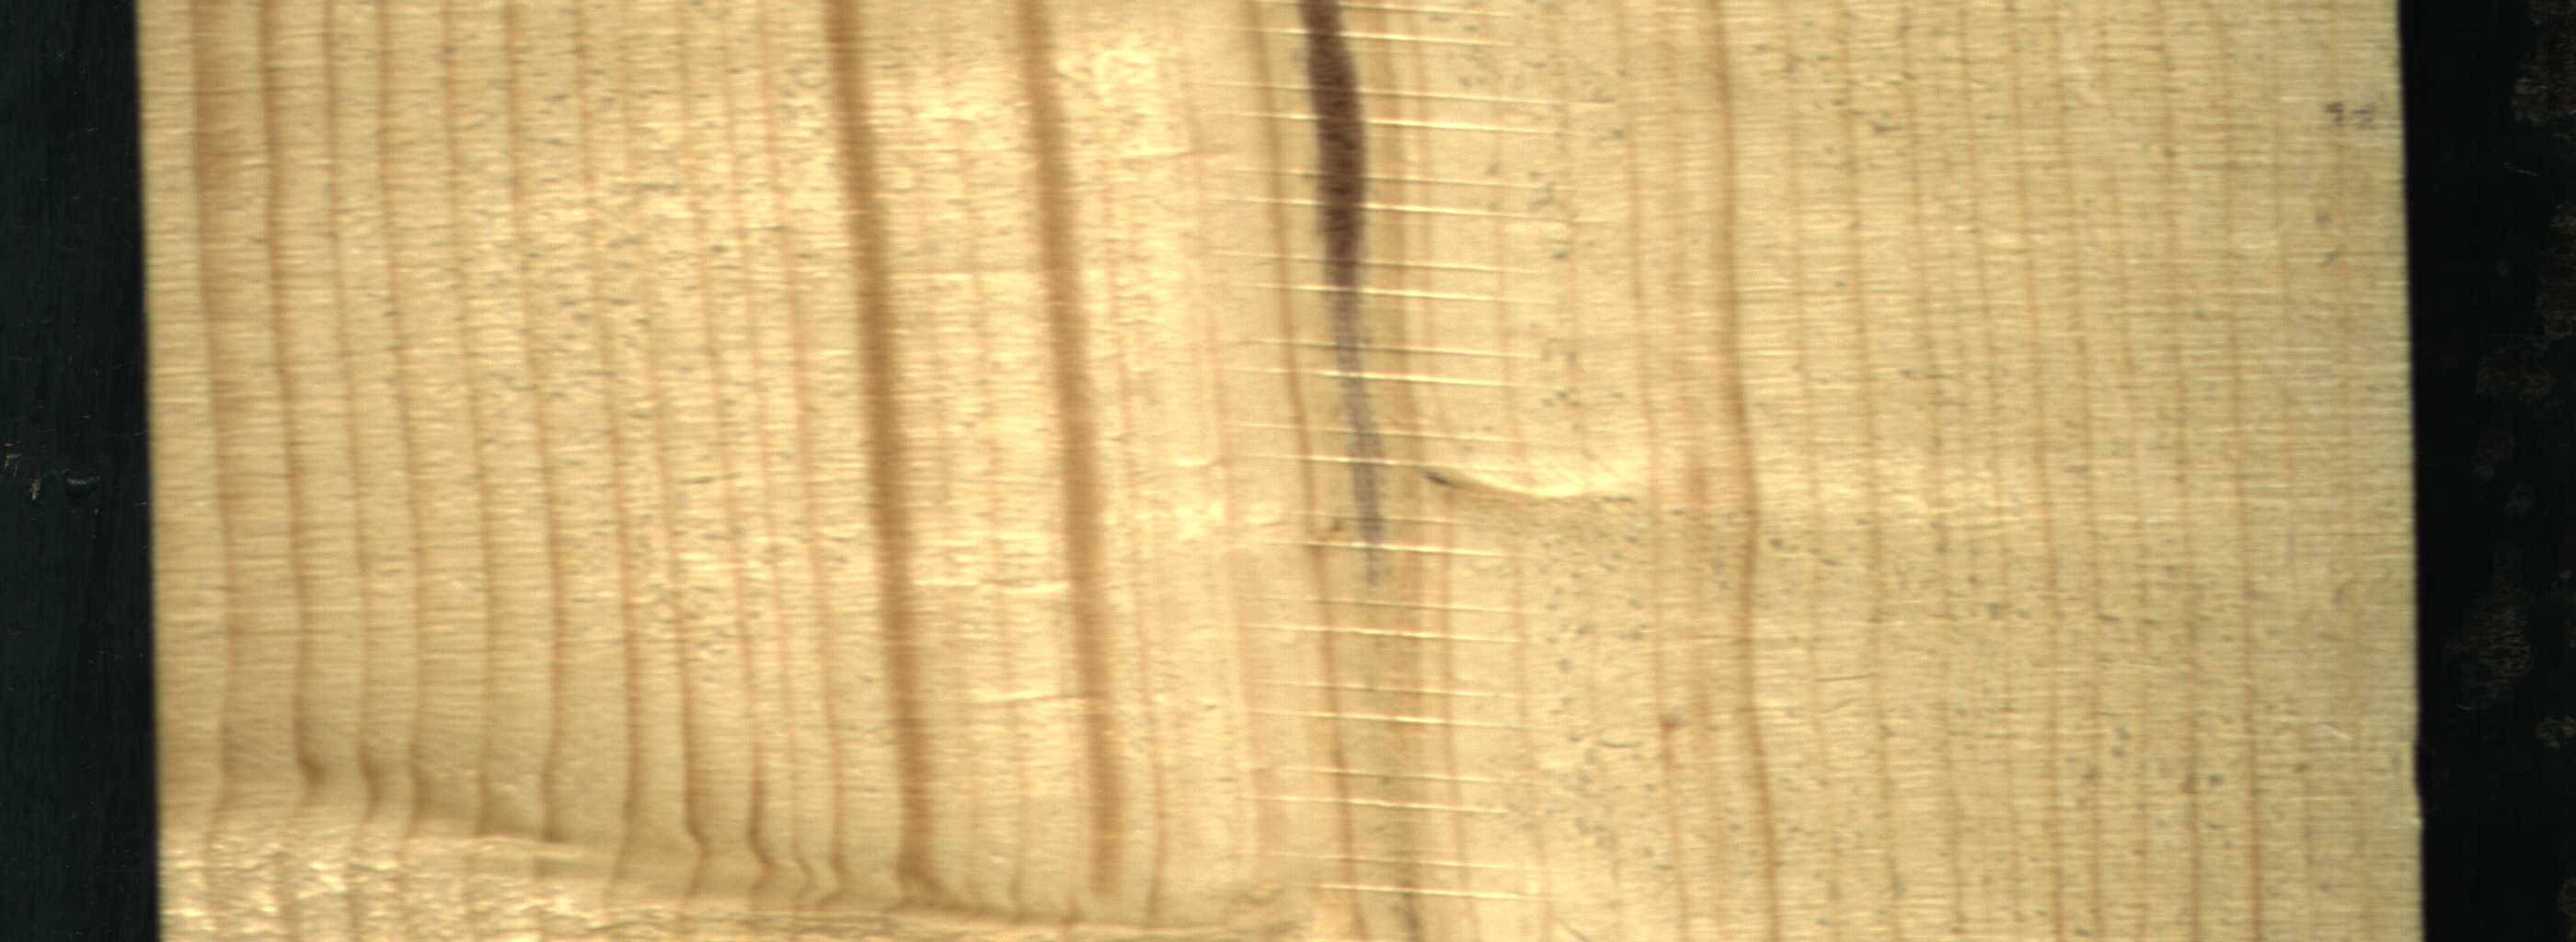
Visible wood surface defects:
Marrow